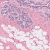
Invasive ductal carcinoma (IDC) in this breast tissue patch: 0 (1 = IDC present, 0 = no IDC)